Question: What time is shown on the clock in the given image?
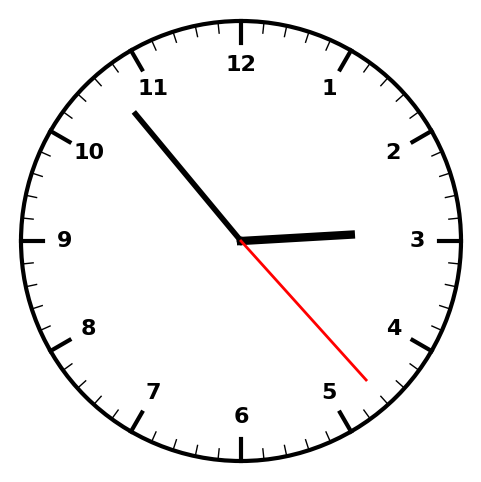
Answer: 02:53:23